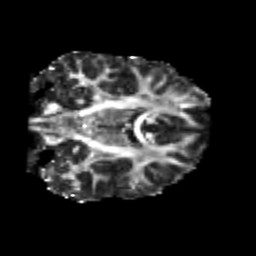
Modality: FA
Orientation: coronal
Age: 26
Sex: male
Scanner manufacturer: siemens
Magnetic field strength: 3 T
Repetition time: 3.5 s
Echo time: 0.113 s